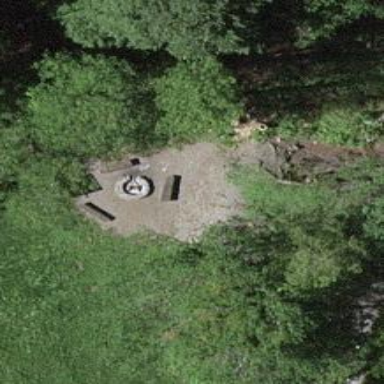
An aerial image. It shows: Picnic site for tourists.